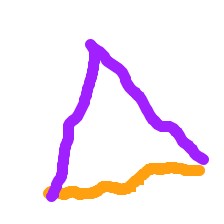
Shape: triangle